Question: I have a function within a PowerShell module that is returning a different value than if I define that function within the console and then run it.
I'm trying to replace the trailing comma in a JSON variable (otherwise the JSON is invalid).
When declared from the console, this function performs flawlessly. But once inside my module, and imported, it does not.
Here is the function:
'''
Function Format-Something {
$myJSON =
'{
"command": "test",
"something": "else",
}'
$myJSON.Replace(",'n}","'n}")
}
'''
Here is an example showing the exact same code in my editor, and in the powershell window.

I initially load the module, and run the function. It does run as intended. I then copy and paste the same function code into the console and it work correctly.
I assume this has something to do with new line formatting. But I've tried basing my replace off both ''r'n' and ''n' to no avail.
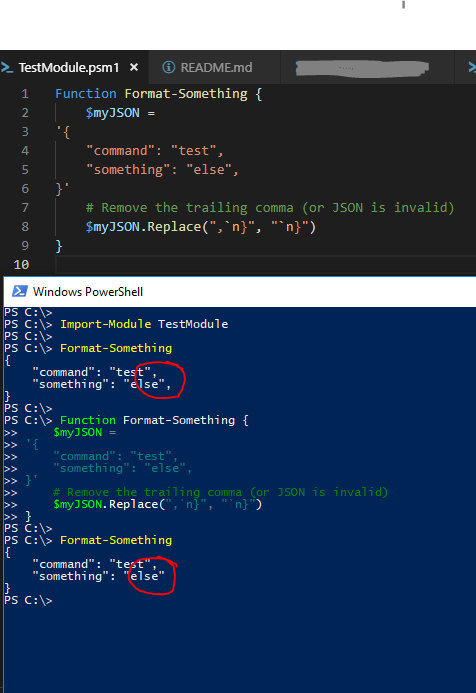
Answer: My gut tells me that when it is saved in a module that there is a carriage return line feed in the saved file. So your match string is not being tested against the exact same text.
Switching to a regex replacement could make this seemless. '",'r?'n\}"' should work as the carriage return is optional (as denoted by the '?'). However your are really saying any comma followed by whitespace and a closing brace should have the comma removed so lets just do that.
'''
'{
"command": "test",
"something": "else",
}' -replace ",\s+}", "'r'n}"
'''
So we replace any comma, followed by whitespace. You could take this farther with lookaheads but I wanted to keep it simple.
this could cause a cosmetic issue if you have nested json and also not find certain issues if you are not following formatting conventions. e.g.
'''
{
"command": "test",
"nested": [{"Test":1234},]
"something": "else",}
'''
This purely helps understand why what you were doing was acting the way it was (assuming I'm right of course.)